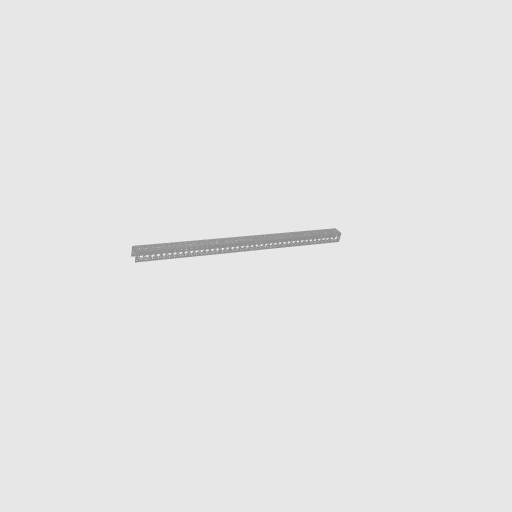
Part: UChannel41H